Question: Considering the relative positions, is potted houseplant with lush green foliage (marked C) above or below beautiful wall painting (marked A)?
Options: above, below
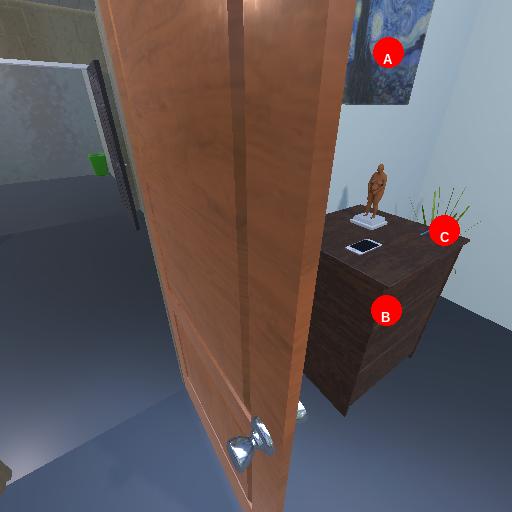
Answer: above